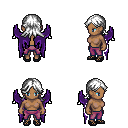
a pixel art fantasy rpg character, female body template, human, dark skin, purple wings, magenta pants, white loose hair, ghillies, four views (front, back, left, right), 2x2 character sprite sheet, small pixel art, hard edges, no anti-aliasing